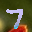
Label: 7